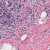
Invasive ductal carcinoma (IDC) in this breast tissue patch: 0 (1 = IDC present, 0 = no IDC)